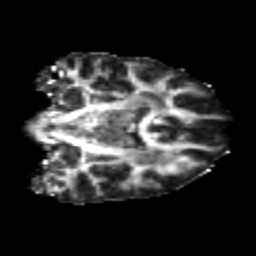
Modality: FA
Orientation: coronal
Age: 26
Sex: female
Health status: healthy
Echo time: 0.074 s